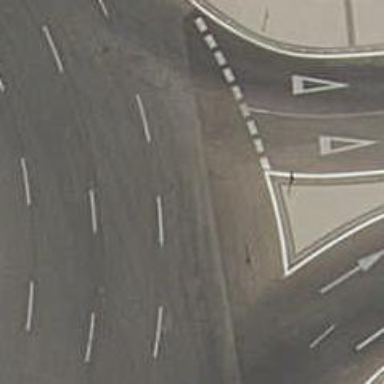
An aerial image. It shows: Tertiary road made of asphalt leading to roundabout junction.